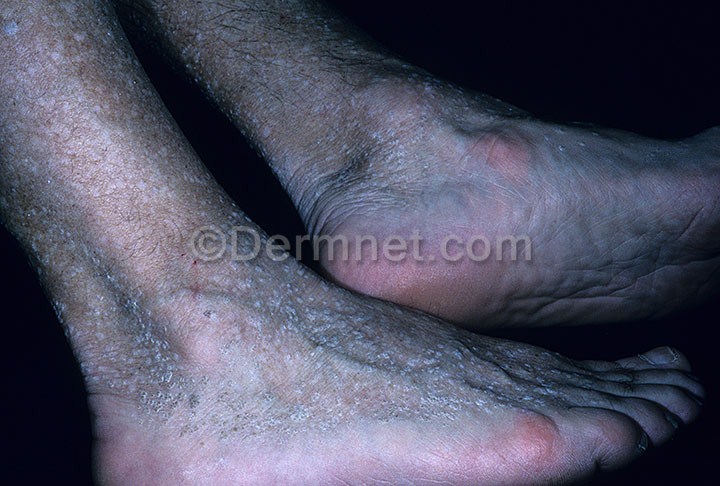
Disease: Seborrheic Keratoses and other Benign Tumors